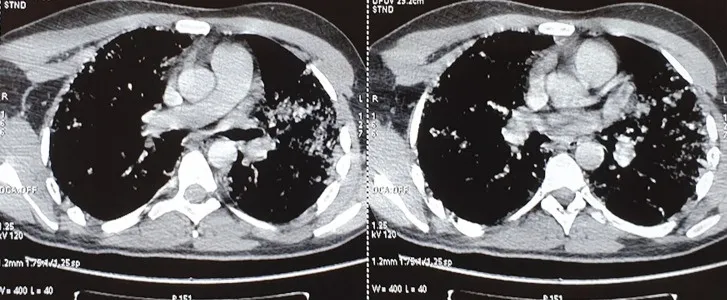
findings on computed tomography (CT) on admission showing no evidence of detectable pulmonary embolism.
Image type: radiology (ct)